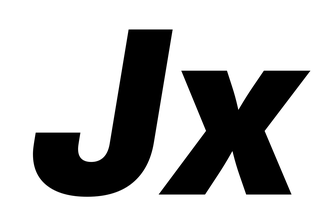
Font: Inter-Italic_Black_Italic